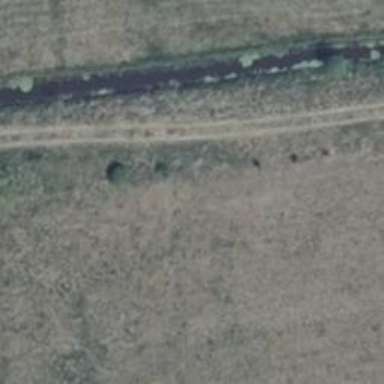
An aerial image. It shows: Grassy track road with grade 4 track type.